Interaction volume radius: 10 \u00c5
Interaction volume height: 15 \u00c5
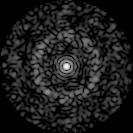
Disorder parameter: 0.7992